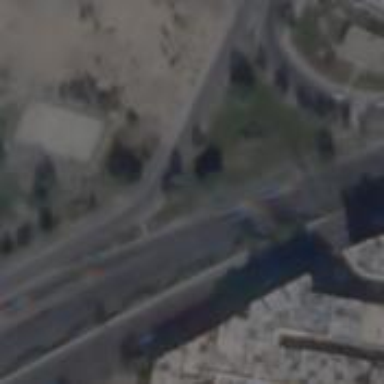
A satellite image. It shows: Motorway junction.